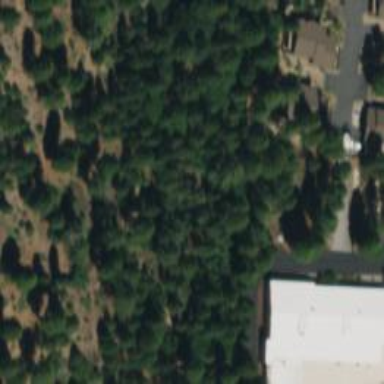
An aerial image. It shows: Evergreen needle-leaved woodland.